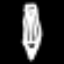
Label: pencil